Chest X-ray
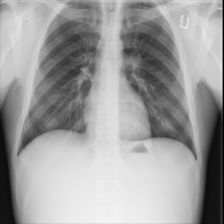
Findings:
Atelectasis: negative
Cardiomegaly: negative
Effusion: negative
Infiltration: negative
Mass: negative
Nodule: negative
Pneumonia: negative
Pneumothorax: negative
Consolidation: negative
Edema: negative
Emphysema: negative
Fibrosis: negative
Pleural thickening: negative
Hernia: negative